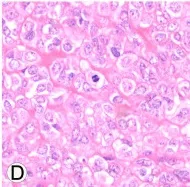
Imaging and immunohistochemical staining related to the pathological diagnosis of malignant solitary fibrous tumor. (D), The tumor cells are epithelioid with eosinophilic cytoplasm, and the stroma in some areas was hyaline; 400x magnification.
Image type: pathology (immunostaining)